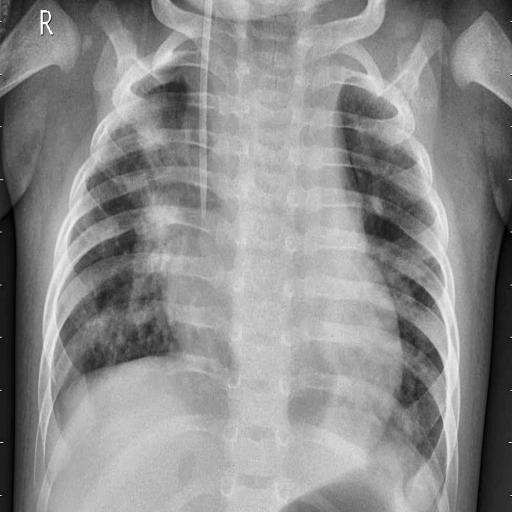
Finding: PNEUMONIA